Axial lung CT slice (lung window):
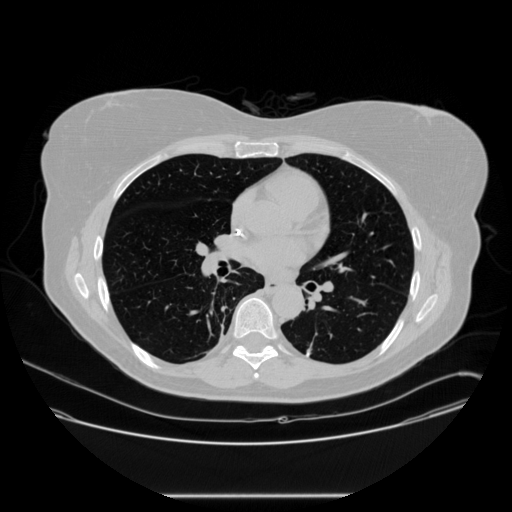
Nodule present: no